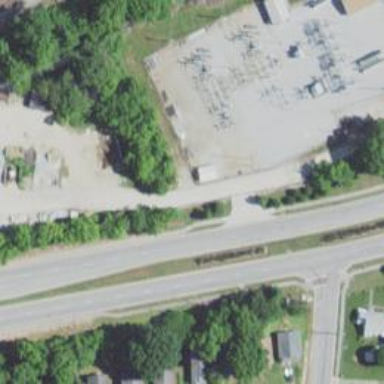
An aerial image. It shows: There is distribution substation enclosed by fence.